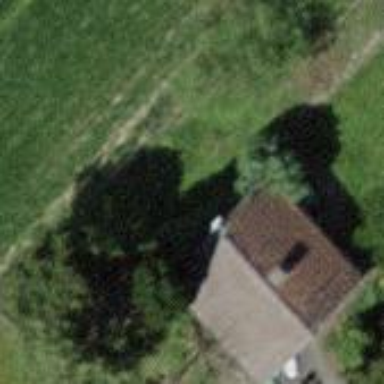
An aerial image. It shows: Shed building.